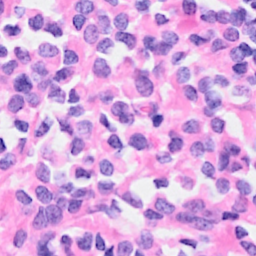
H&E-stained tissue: Breast